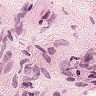
Metastatic tissue present: no